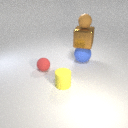
small red rubber sphere to the left of small yellow rubber cylinder